Field crop: maize
Growth stage: 2
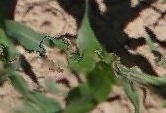
Species: maize